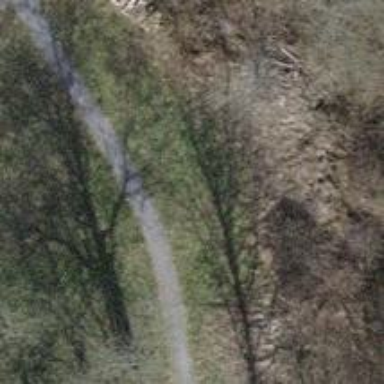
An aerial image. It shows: Path with fine gravel surface.